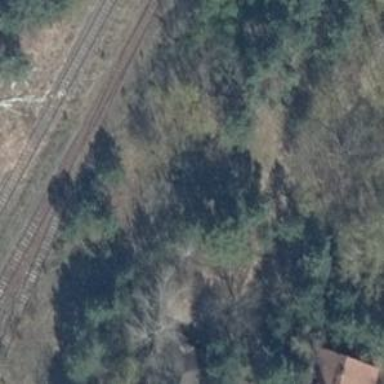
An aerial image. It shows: Paved track with grade 2 tracktype.